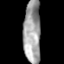
Tissue: lung
Cell type: Myeloid cells
Senescence score: 0.2193
Nuclear area (px): 1045
Mean DAPI intensity: 162.366